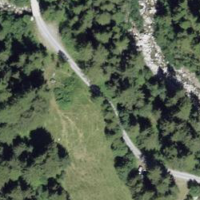
EUNIS habitat code: 26
Species observed at this site:
Aporia crataegi